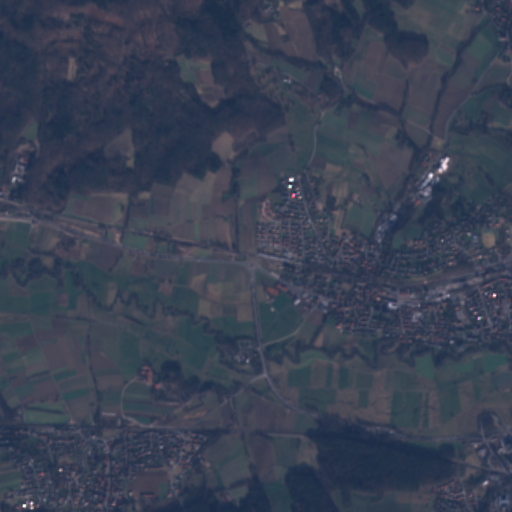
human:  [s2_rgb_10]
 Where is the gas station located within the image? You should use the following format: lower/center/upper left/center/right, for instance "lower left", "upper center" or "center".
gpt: The gas station is located in the center right of the image.
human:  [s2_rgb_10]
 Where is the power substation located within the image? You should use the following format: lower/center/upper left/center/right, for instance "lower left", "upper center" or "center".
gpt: The power substation is located in the center right of the image.
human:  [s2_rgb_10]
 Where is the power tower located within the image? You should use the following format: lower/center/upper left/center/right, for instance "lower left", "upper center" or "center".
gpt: The power tower is located in the lower left of the image.
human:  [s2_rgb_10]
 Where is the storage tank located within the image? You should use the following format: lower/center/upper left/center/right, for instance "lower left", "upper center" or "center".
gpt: The storage tank is located in the lower center of the image.
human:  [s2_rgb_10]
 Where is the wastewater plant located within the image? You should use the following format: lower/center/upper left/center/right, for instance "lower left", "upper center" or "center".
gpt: The wastewater plant is located in the lower center of the image.
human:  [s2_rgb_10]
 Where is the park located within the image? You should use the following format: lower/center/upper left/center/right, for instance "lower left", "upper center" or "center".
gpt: There is no park in the image.